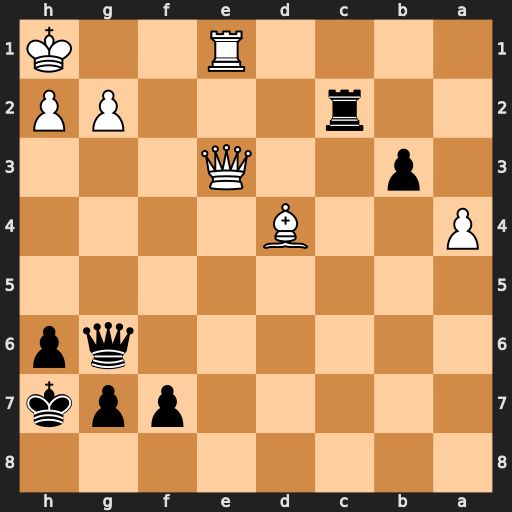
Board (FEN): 8/5ppk/6qp/8/P2B4/1p2Q3/2r3PP/4R2K
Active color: b
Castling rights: -
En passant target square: -
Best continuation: Qxg2#